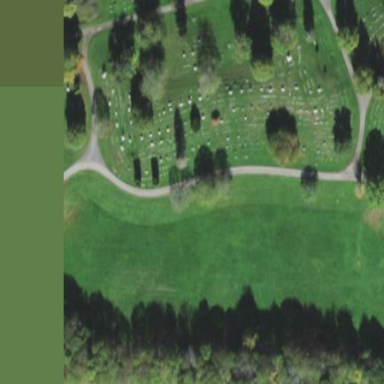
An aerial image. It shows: Sector in the cemetery.